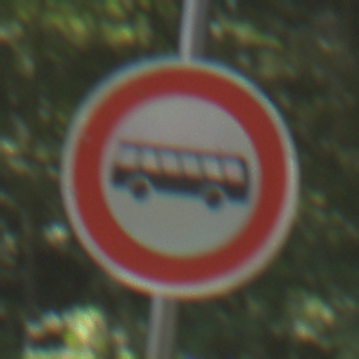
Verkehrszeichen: VerbotKraftomnibusse
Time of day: Midday
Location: Outdoor (RoadRail)
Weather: Clear
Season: NotSpecified
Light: Natural